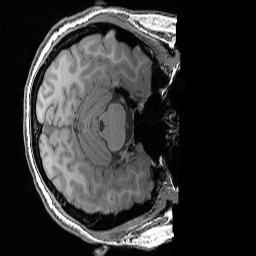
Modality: T1w
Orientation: axial
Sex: female
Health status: ill
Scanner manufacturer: siemens
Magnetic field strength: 3 T
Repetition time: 1.57 s
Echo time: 0.00342 s